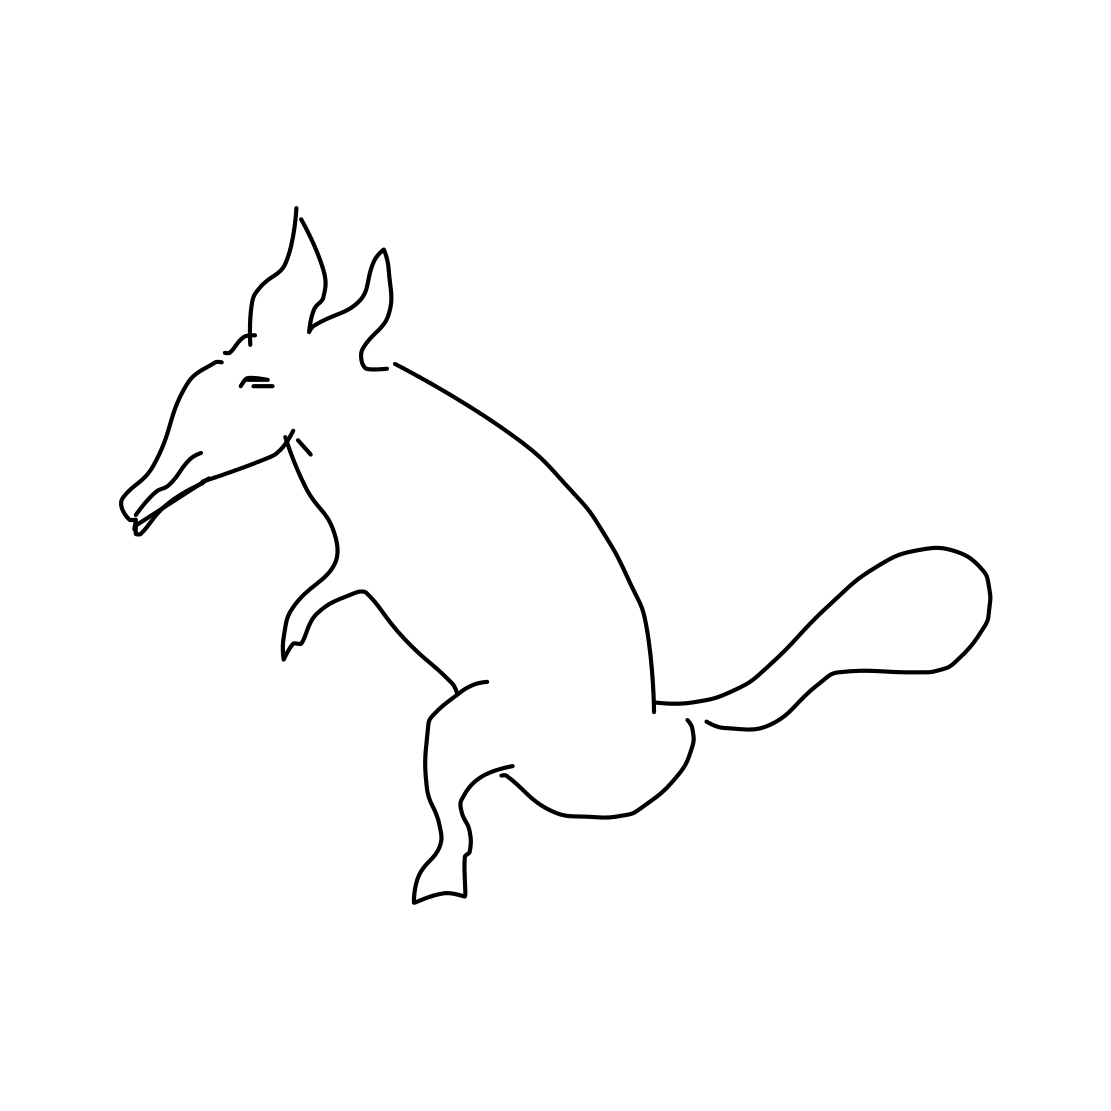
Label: kangaroo